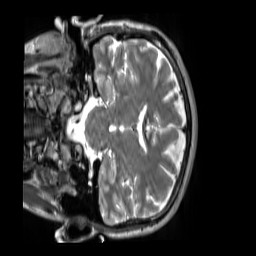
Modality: T2w
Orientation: coronal
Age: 29
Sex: male
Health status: ill
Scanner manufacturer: siemens
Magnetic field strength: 3 T
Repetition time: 2.8 s
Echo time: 0.326 s